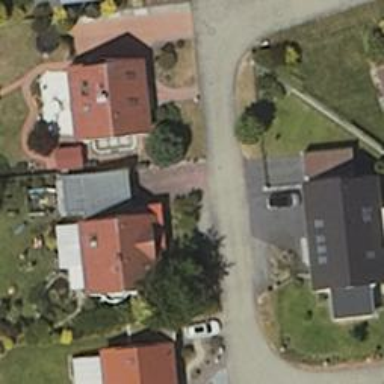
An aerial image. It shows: Driveway.